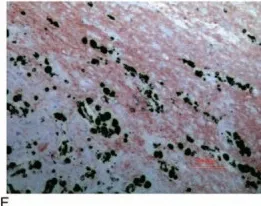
Histopathological and immunohistochemical (IHC) examinations of the postsurgical specimen. (E) Melan A.
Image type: pathology (immunostaining)